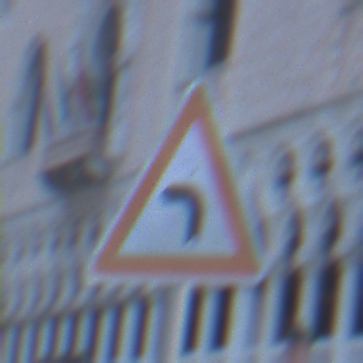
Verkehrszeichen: KurveLinks
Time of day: Dawn
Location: Outdoor (Urban)
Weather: Clear
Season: NotSpecified
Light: Natural